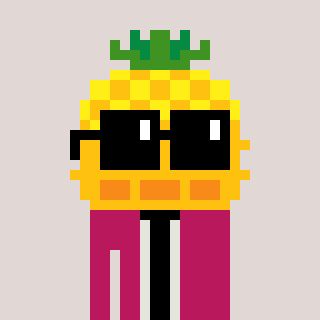
a pixel art character with square black sunglasses, a pineapple-shaped head and a darkpink-colored body on a warm background